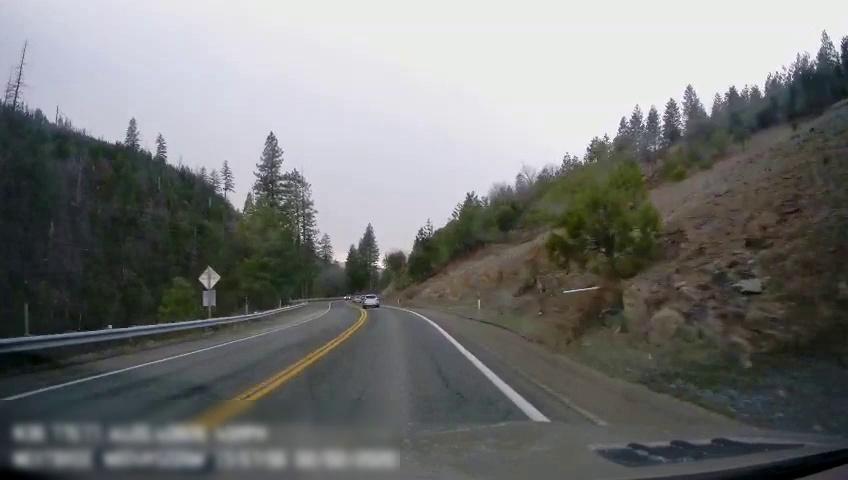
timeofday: Day
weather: Cloudy
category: Drivable Space
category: Vehicles | Car
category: Lanes | Current Lane
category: Lanes | Current Lane
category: Lanes | Opposite Lane